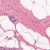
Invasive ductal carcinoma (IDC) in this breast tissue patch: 0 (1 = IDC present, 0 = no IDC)